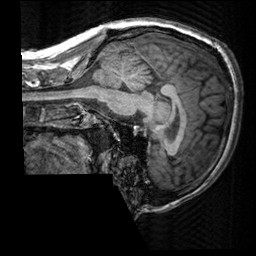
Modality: T1w
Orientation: sagittal
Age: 30
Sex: male
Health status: healthy
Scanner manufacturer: siemens
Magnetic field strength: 3 T
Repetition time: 2.3 s
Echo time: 0.00303 s